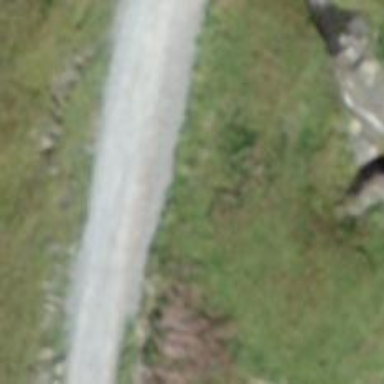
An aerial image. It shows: Advanced downhill track with gravel surface grade 2 track.